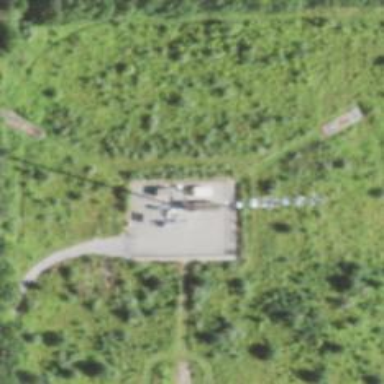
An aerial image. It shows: Mast tower used for communication.